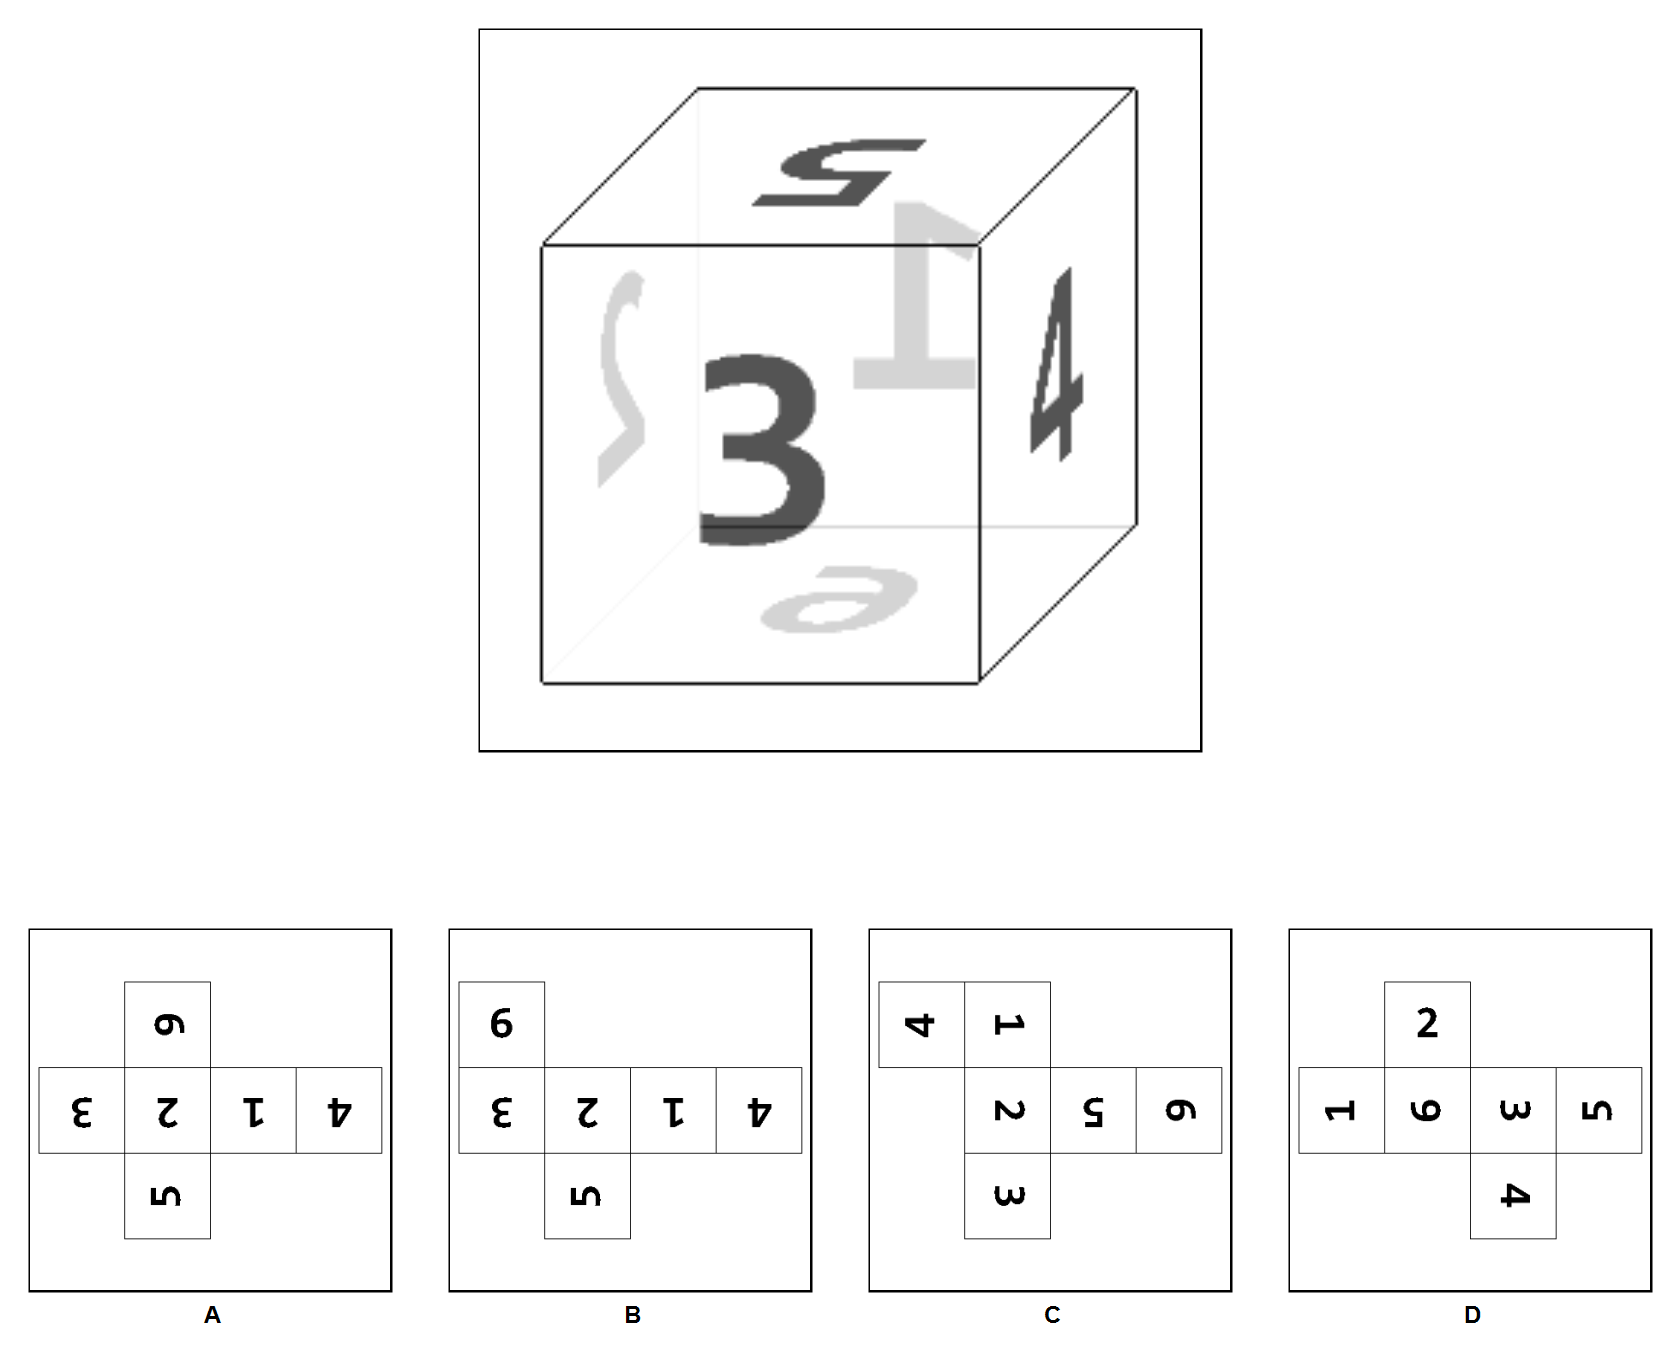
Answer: C